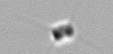
Label: Chaetoceros_tenuissimus